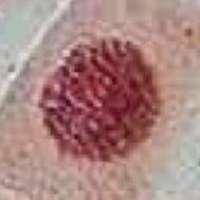
Label: prophase